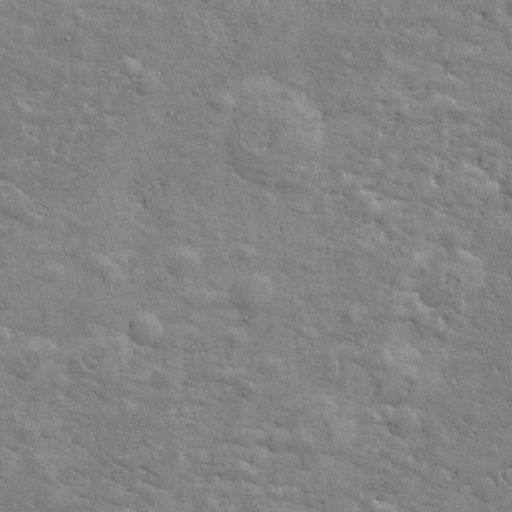
Classes present: Background